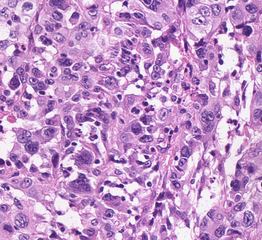
Tumor epithelial tissue: yes
Tumor-associated stroma tissue: no
Normal tissue: no